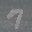
Label: 7